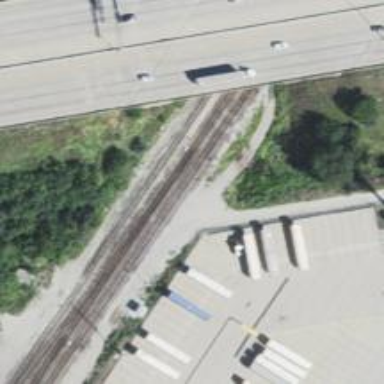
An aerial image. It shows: Railway siding for service.